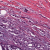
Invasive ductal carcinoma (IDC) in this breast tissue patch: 0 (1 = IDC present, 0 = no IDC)